【题型】填空题　【知识点】平面几何　【难度】easy
如图，$AB \parallel CD$，$\triangle ACD$ 的面积等于 $12\mathrm{cm}^2$，$CD = 6\mathrm{cm}$，则点 $C$ 到直线 $AB$ 的距离为 \_\_\_\_\_\_ $\mathrm{cm}$。

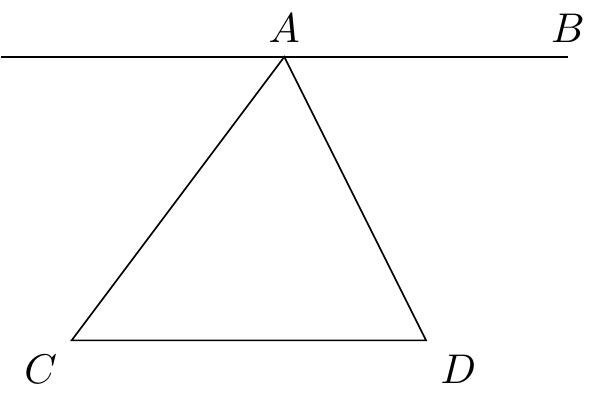
【解答】
解：如图，作 $AE \perp CD$ 于 $E$，

$\because \triangle ACD$ 的面积等于 $12\mathrm{cm}^2$，$CD = 6\mathrm{cm}$，

$\therefore \frac{1}{2}CD \cdot AE = 12$，即 $\frac{1}{2} \times 6 \times AE = 12$，

$\therefore AE = 4\mathrm{cm}$，

$\because AB \parallel CD$，

$\therefore$ 点 $C$ 到直线 $AB$ 的距离为 $4\mathrm{cm}$，

故答案为：4。
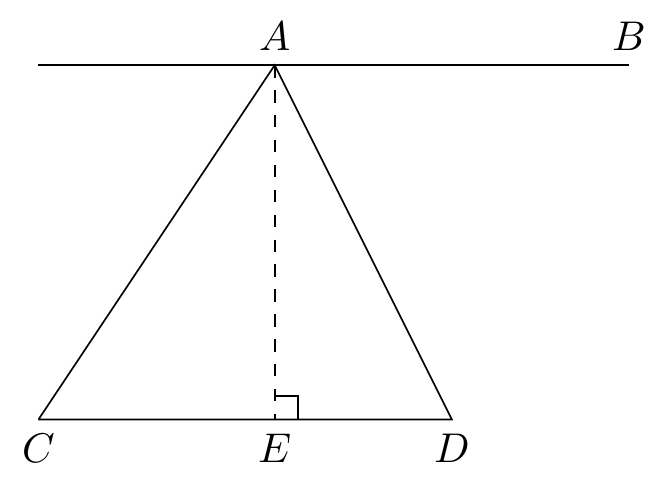